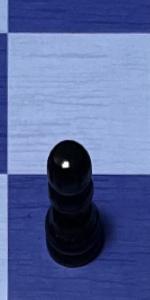
Label: Pawn_Black